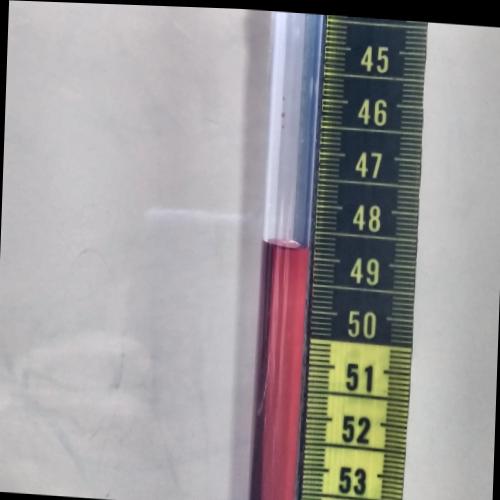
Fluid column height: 48.8 cm